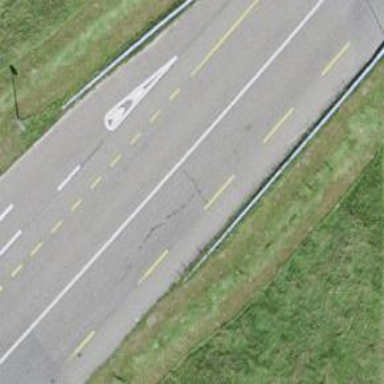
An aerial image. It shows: Primary highway with designated cycle lane.